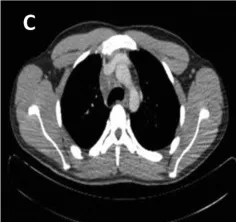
Resected specimen. Postoperative CT scan of thorax.
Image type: radiology (ct)